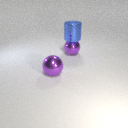
large purple metal sphere below large blue metal cylinder